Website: home-depot
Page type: customer-info-address
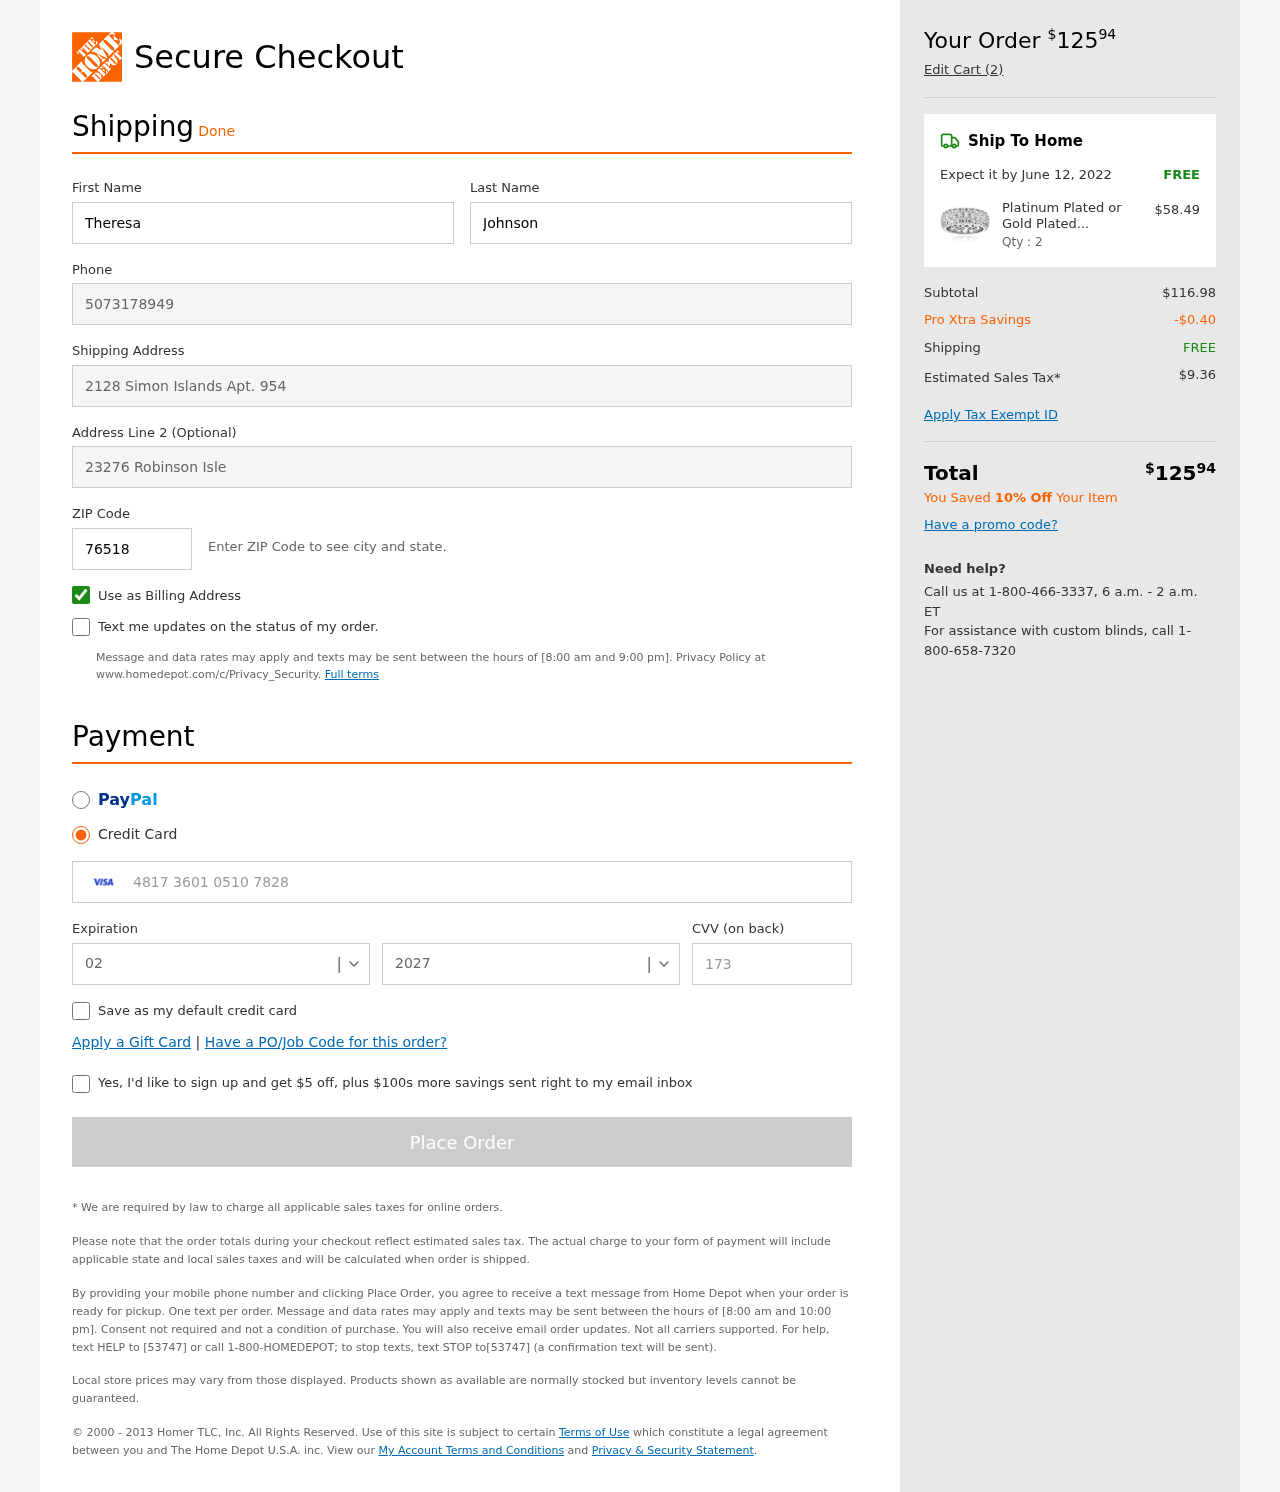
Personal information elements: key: PII_CARD_CVV
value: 173
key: PII_CARD_EXPIRY_MONTH
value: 02
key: PII_CARD_EXPIRY_YEAR
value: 27
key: PII_CARD_NUMBER
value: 4817 3601 0510 7828
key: PII_FIRSTNAME
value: Theresa
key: PII_LASTNAME
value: Johnson
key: PII_PHONE
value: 5073178949
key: PII_POSTCODE
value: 76518
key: PII_STREET
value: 2128 Simon Islands Apt. 954
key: PII_STREET2
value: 23276 Robinson Isle
Product elements: key: PRODUCT1_NAME
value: Platinum Plated or Gold Plated 3 Row Round Cut Pave Setting Ring with Swarovski Cubic Zirconia Plati
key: PRODUCT1_PRICE
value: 58.49
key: PRODUCT1_QUANTITY
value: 2
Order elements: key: ORDER_TOTAL
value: $12594
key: ORDER_NUM_ITEMS
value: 2
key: ORDER_DELIVERY_DATE
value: June 12, 2022
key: ORDER_SHIPPING_COST
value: FREE
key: ORDER_SUBTOTAL
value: $116.98
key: ORDER_DISCOUNT
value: -$0.40
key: ORDER_SHIPPING_COST2
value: FREE
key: ORDER_TAX
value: $9.36
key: ORDER_TOTAL2
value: $12594
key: ORDER_SAVINGS_MESSAGE
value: You Saved 10% Off Your Item